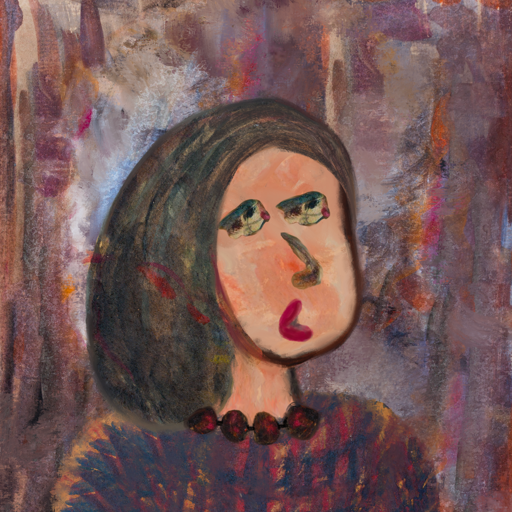
Background: Hypocrite, Head And Neck Side: Roy_Bahadur, Face Side: Pipe, Bust: In_The_Sun, Hair Side: Gypsy_Mother, Head Accessory: Blank, Second Necklace: Blank, Necklace: Mosgoul, Baby: Blank